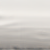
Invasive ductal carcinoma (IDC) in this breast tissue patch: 0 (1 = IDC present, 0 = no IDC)